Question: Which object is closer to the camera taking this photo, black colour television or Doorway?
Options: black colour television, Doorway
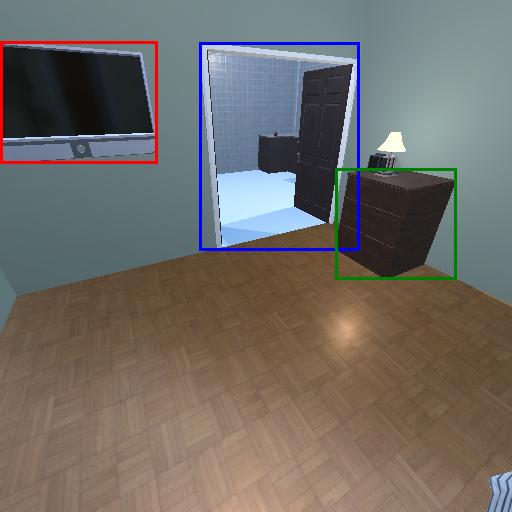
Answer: black colour television